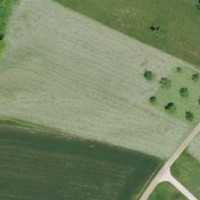
EUNIS habitat code: 25
Species observed at this site:
Dipsacus fullonum